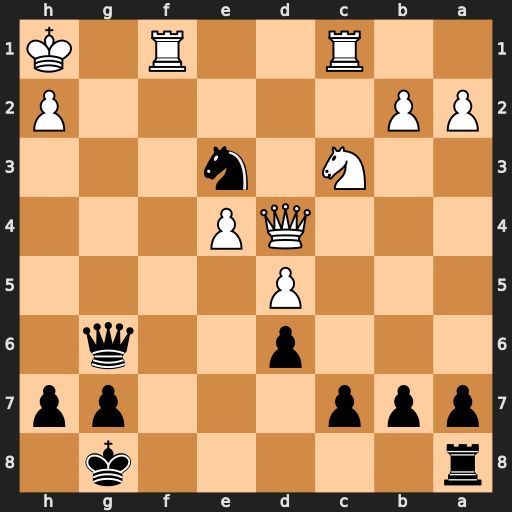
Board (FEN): r5k1/ppp3pp/3p2q1/3P4/3QP3/2N1n3/PP5P/2R2R1K
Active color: b
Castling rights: -
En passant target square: -
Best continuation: Qg2#